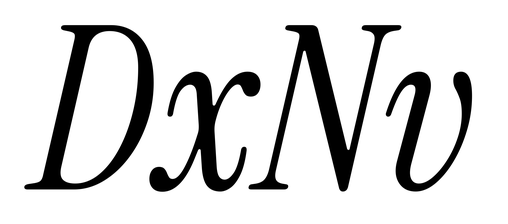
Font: InstrumentSerif-Italic